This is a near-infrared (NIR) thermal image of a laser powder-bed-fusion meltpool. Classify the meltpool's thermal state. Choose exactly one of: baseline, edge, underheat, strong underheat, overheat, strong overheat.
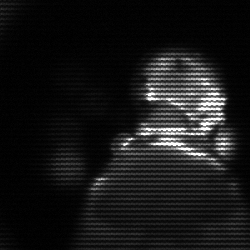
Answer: baseline